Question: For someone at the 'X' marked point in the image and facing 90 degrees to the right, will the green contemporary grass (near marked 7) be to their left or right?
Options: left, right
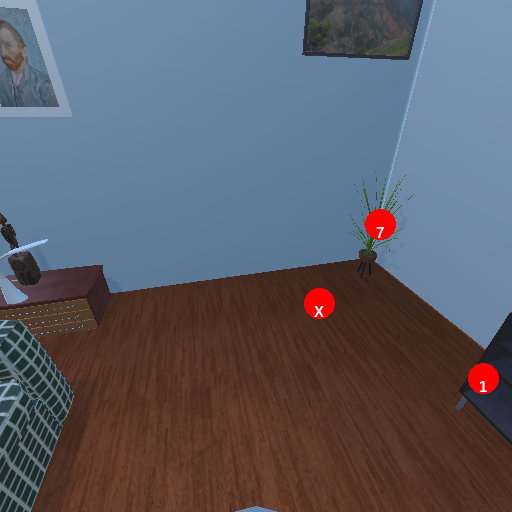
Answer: left